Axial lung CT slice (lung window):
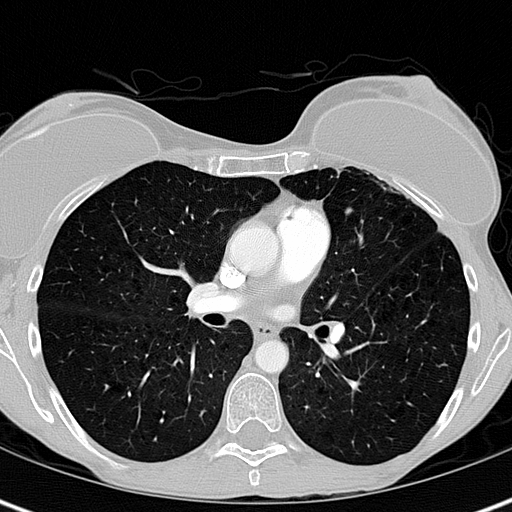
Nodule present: no